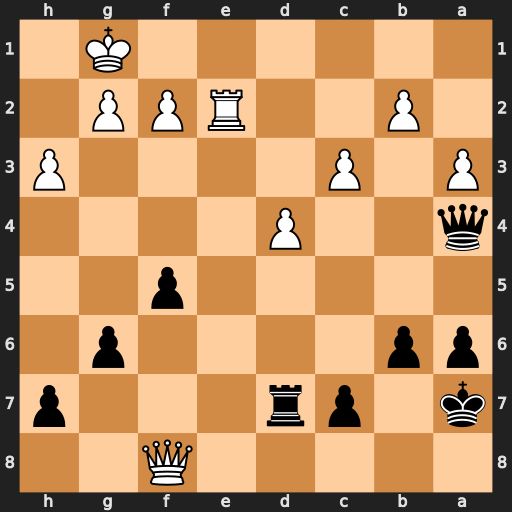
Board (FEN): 5Q2/k1pr3p/pp4p1/5p2/q2P4/P1P4P/1P2RPP1/6K1
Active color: b
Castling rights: -
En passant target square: -
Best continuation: Qd1+ Kh2 Qxe2